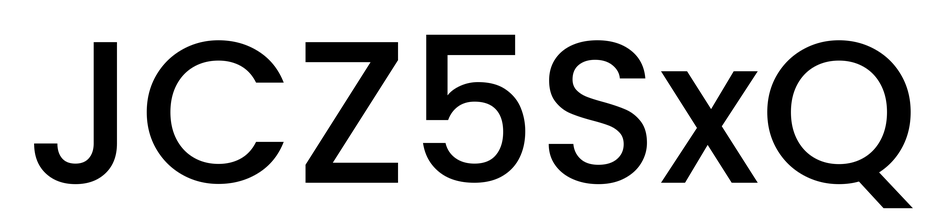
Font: Poppins-Medium